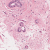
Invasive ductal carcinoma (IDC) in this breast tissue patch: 0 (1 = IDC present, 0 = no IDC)